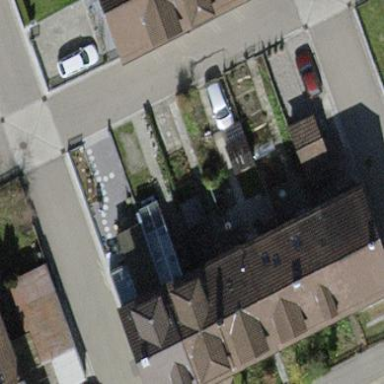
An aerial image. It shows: Terrace building with gabled tile roof oriented across.